Question: A filter g is called separable if it can be expressed as the multiplication of two vectors 'grow' and 'gcol' . Employing one dimensional filters decreases the two dimensional filter's computational complexity from 'O(M^2 N^2)' to 'O(2M N^2)' where M and N are the width (and height) of the filter mask and the image respectively.
In <URL>, I wrote the equation of a Gabor filter in the spatial domain, then I wrote a matlab code which serves to create 64 gabor features.
According to the definition of separable filters, the Gabor filters are parallel to the image axes - 'theta = k*pi/2 where k=0,1,2,etc.'. So if theta=pi/2 ==> the equation in <URL> can be rewritten as:

The equation above is extracted from <URL>.
theta can be extented to be equal 'k*pi/4.' By comparing to the equation in <URL>, we can consider that 'f= 1 / lambda'.
<URL>'gbp''glp'
'''
function [fSiz,filters1,filters2,c1OL,numSimpleFilters] = init_gabor(rot, RF_siz)
image=imread('xxx.jpg');
image_gray=rgb2gray(image);
image_gray=imresize(image_gray, [100 100]);
image_double=double(image_gray);
rot = [0 45 90 135]; % we have four orientations
RF_siz = [7:2:37]; %we get 16 scales (7x7 to 37x37 in steps of two pixels)
minFS = 7; % the minimum receptive field
maxFS = 37; % the maximum receptive field
sigma = 0.0036*RF_siz.^2 + 0.35*RF_siz + 0.18; %define the equation of effective width
lambda = sigma/0.8; % it the equation of wavelength (lambda)
G = 0.3; % spatial aspect ratio: 0.23 < gamma < 0.92
numFilterSizes = length(RF_siz); % we get 16
numSimpleFilters = length(rot); % we get 4
numFilters = numFilterSizes*numSimpleFilters; % we get 16x4 = 64 filters
fSiz = zeros(numFilters,1); % It is a vector of size numFilters where each cell contains the size of the filter (7,7,7,7,9,9,9,9,11,11,11,11,......,37,37,37,37)
filters1 = zeros(max(RF_siz),numFilters);
filters2 = zeros(numFilters,max(RF_siz));
for k = 1:numFilterSizes
for r = 1:numSimpleFilters
theta = rot(r)*pi/180;
filtSize = RF_siz(k);
center = ceil(filtSize/2);
filtSizeL = center-1;
filtSizeR = filtSize-filtSizeL-1;
sigmaq = sigma(k)^2;
for x = -filtSizeL:filtSizeR
fx = exp(-(x^2)/(2*sigmaq))*cos(2*pi*x/lambda(k));
f1(x+center,1) = fx;
end
for y = -filtSizeL:filtSizeR
gy = exp(-(y^2)/(2*sigmaq));
f2(1,y+center) = gy;
end
f1 = f1 - mean(mean(f1));
f1 = f1 ./ sqrt(sum(sum(f1.^2)));
f2 = f2 - mean(mean(f2));
f2 = f2 ./ sqrt(sum(sum(f2.^2)));
p = numSimpleFilters*(k-1) + r;
filters1(1:filtSize,p)=f1;
filters2(p,1:filtSize)=f2;
convv1=imfilter(image_double, filters1(1:filtSize,p),'conv');
convv2=imfilter(double(convv1), filters2(p,1:filtSize),'conv');
figure
imagesc(convv2);
colormap(gray);
end
end
'''
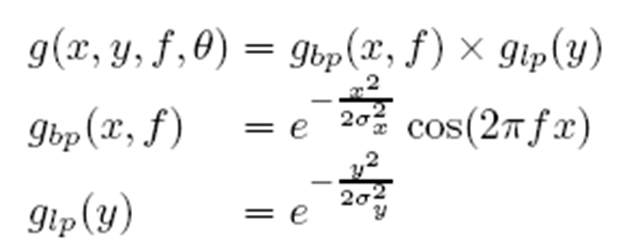
Answer: I think the code is correct provided your previous version of Gabor filter code is correct too. The only thing is that if 'theta = k * pi/4;', your formula <URL> should be separated to:
'''
fx = exp(-(x^2)/(2*sigmaq))*cos(2*pi*x/lambda(k));
gy = exp(-(G^2 * y^2)/(2*sigmaq));
'''
To be consistent, you may use
'''
f1(1,x+center) = fx;
f2(y+center,1) = gy;
'''
or keep 'f1' and 'f2' as it is but transpose your 'filters1' and 'filters2' thereafter.
Everything else looks good to me.
My answer above works for 'theta = k * pi/4;', with other angles, based on your paper,
'''
x = i*cos(theta) - j*sin(theta);
y = i*sin(theta) + j*cos(theta);
fx = exp(-(x^2)/(2*sigmaq))*exp(sqrt(-1)*x*cos(theta));
gy = exp(-(G^2 * y^2)/(2*sigmaq))*exp(sqrt(-1)*y*sin(theta));
'''